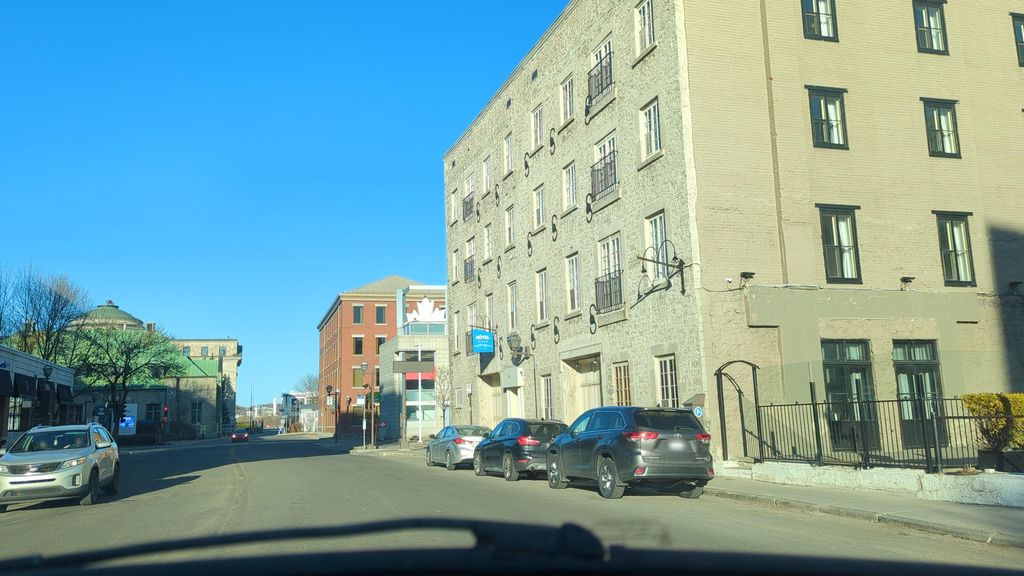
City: quebec_city